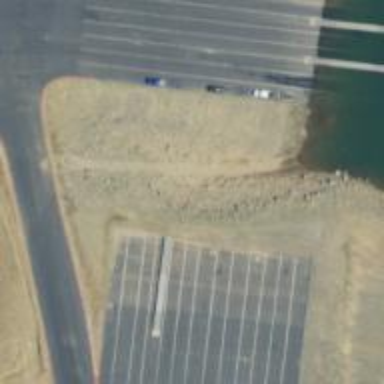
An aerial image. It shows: Slipway used for leisure land and service purposes.